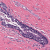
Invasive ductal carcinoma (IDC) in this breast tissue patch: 0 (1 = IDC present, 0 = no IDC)